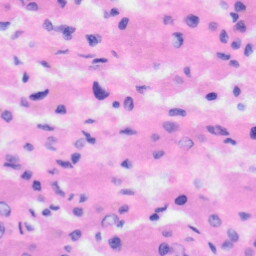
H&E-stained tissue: Liver